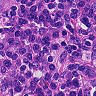
Metastatic tissue present: no